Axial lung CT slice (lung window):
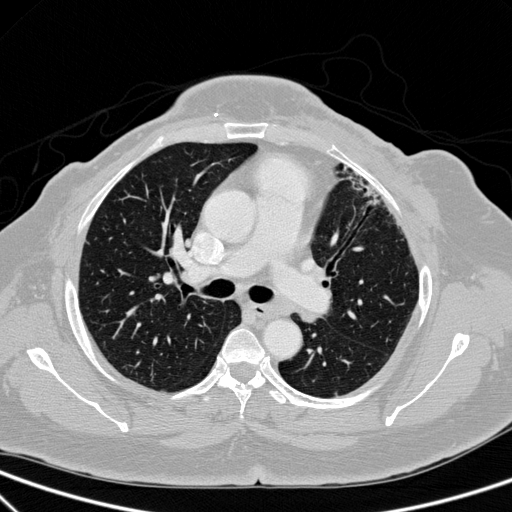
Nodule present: no